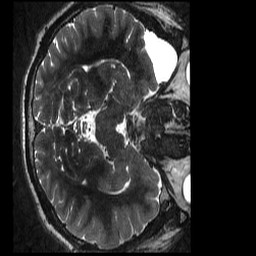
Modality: T2w
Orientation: axial
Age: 22
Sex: male